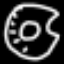
Label: donut